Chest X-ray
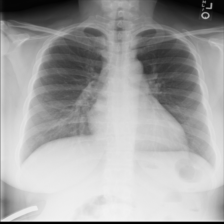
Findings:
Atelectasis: negative
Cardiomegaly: negative
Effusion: negative
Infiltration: negative
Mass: negative
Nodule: negative
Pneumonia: negative
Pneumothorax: negative
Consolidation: negative
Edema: negative
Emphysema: negative
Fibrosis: negative
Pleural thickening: negative
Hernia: negative